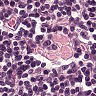
Metastatic tissue present: no